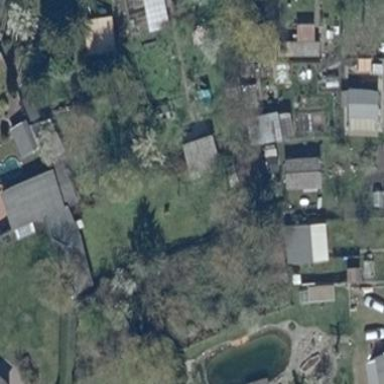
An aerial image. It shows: Area designated for allotments.